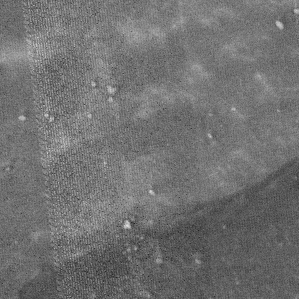
Label: frost